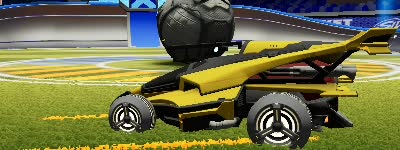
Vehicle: aftershock